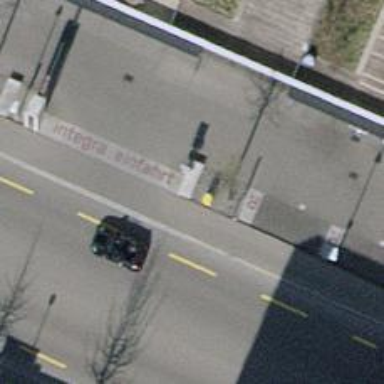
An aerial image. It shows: Post box is visible.